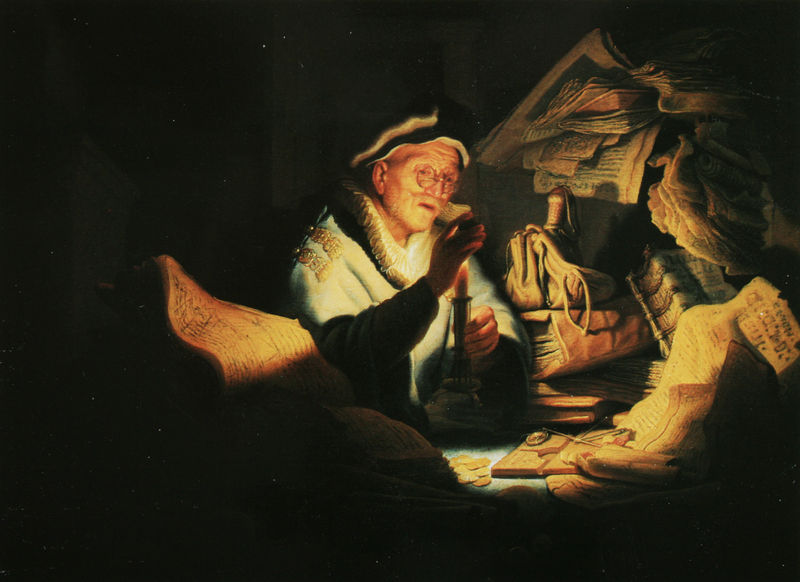
Titel: Der Geldwechsler
Künstler: Rembrandt
Standort: Berlin
Institution: Staatliche Museen Preußischer Kulturbesitz, Gemäldegalerie
Schlagwörter: blue, hat, men, priest, white, collar, dark, expressionismus, old, painting, robe, yellow, brown, man, ear, light, night, paper, color, dunkel, mouth, wrinkles, glasses, beard, old man, books, writing, rope, letters, papers, reading, lights, mann, study, coin, fire, book, candle, money, work, darkness, flames, kerze, scholar, bangs, ruffles, spectacles, compass, words, manuscript, coins, leather, bag, bags, warm, count, realistisch, beret, parchment, searching, wrinkled, wise, poverty, stacks, sacks, maps, open mouth, piles, pince nez, counting, candle light, paintng, labels, expert, tax, lab, manuscrpt